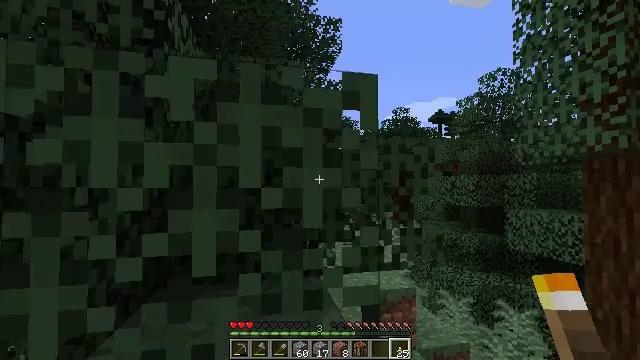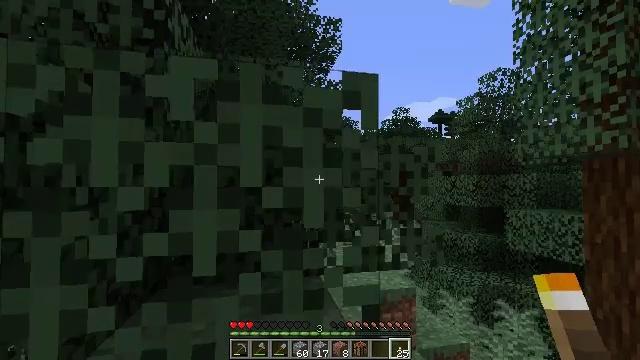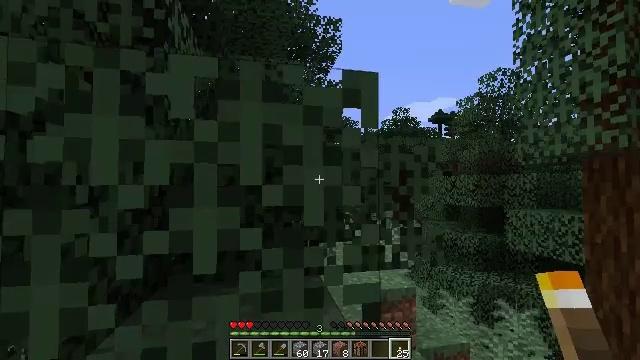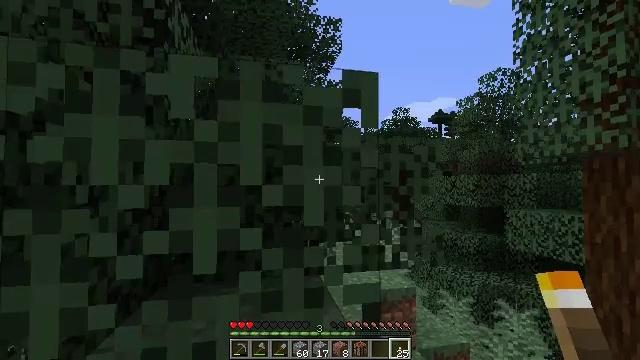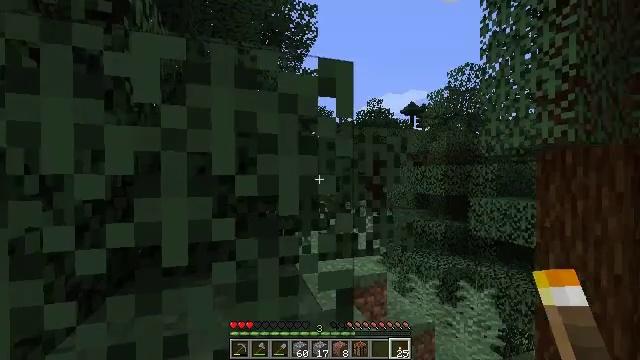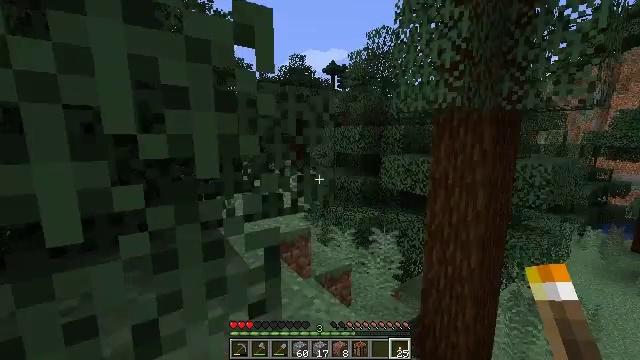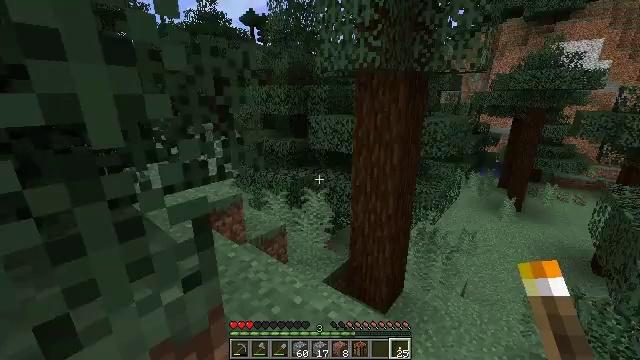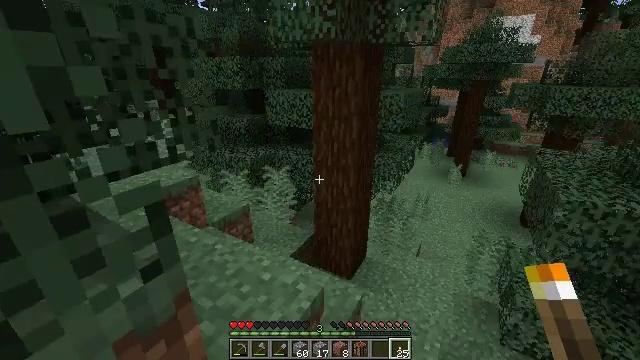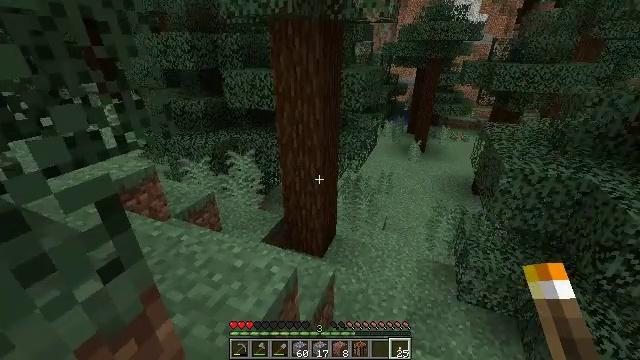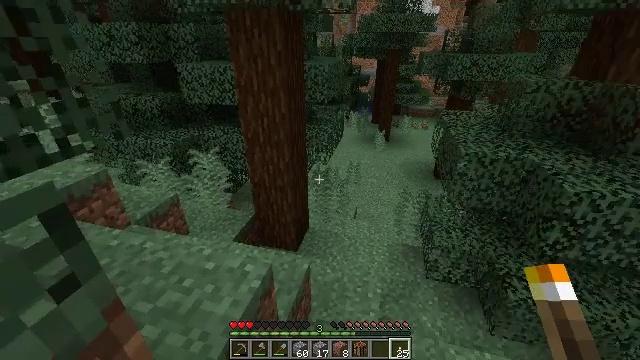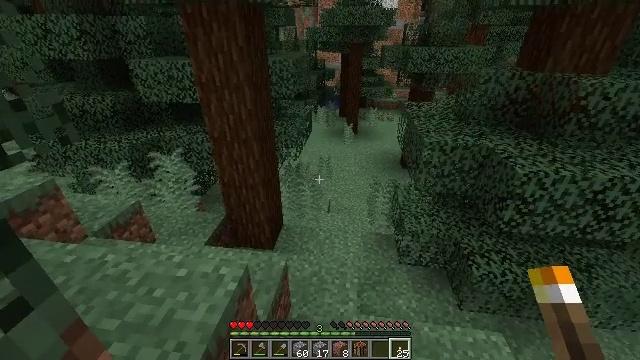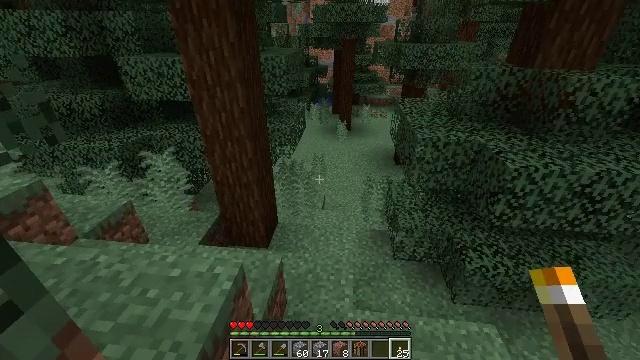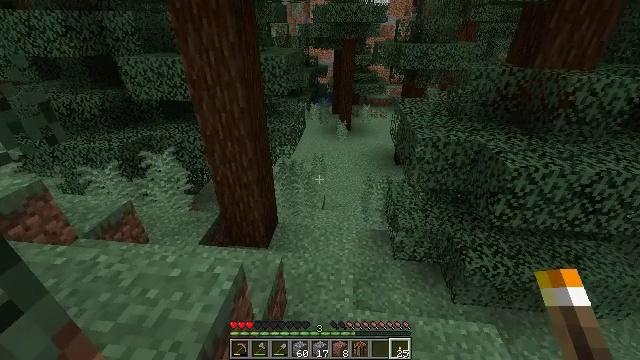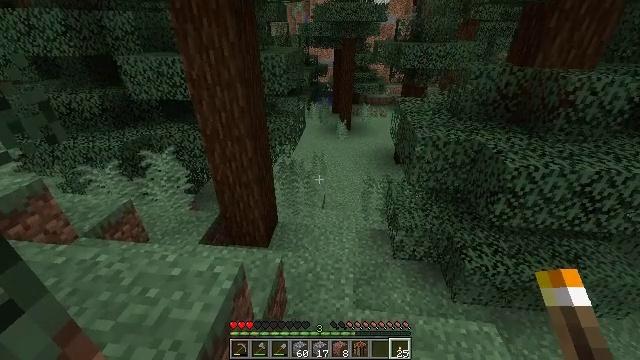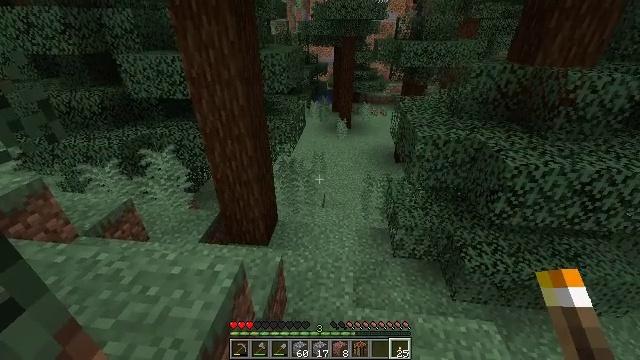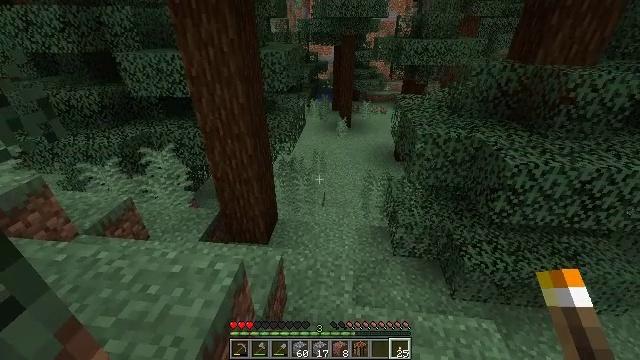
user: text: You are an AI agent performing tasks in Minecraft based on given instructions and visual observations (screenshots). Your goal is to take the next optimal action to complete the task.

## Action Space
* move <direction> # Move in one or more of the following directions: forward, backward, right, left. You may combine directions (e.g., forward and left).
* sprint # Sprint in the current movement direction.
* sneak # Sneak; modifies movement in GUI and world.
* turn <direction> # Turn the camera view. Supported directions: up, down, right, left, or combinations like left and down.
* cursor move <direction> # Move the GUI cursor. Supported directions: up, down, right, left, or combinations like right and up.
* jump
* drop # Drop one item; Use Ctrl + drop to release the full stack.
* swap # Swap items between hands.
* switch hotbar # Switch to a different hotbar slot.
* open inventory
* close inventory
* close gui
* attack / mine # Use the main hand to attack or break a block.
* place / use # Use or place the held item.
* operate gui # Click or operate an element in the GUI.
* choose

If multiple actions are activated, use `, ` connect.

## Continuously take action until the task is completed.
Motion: motion action
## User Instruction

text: Hunt fish.
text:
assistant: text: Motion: no_op
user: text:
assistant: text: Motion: no_op
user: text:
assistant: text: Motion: no_op
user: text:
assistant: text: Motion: turn right and down
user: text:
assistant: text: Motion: turn right and down
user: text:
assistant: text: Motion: turn right and down
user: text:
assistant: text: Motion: turn right and down
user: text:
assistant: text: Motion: turn right and down
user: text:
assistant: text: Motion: turn right and down
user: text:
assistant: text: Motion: turn right and down
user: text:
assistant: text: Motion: turn right
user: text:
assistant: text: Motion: no_op
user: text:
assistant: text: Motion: no_op
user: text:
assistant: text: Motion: no_op
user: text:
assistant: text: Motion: no_op
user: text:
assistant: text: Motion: no_op
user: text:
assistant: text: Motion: no_op
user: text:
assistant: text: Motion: no_op
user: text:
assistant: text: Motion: no_op
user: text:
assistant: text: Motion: no_op
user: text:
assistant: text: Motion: no_op
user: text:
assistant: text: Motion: no_op
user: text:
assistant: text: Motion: no_op
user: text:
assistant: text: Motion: no_op
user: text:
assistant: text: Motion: turn right
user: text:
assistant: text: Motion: turn right
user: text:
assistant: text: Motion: turn right and up
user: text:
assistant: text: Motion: turn right
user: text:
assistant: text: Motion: turn right and up
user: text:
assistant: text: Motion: no_op